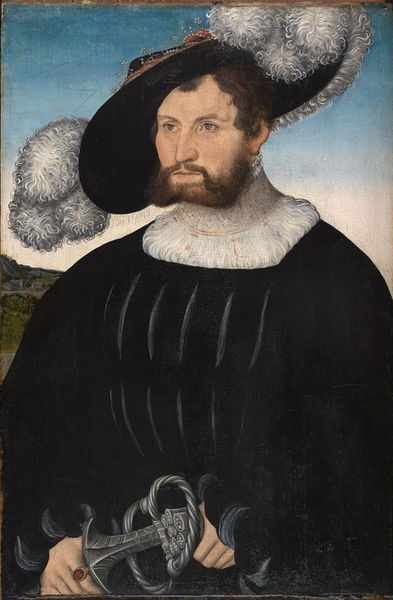
Titel: Bildnis des Herrn A. von Rechenberg
Künstler: Lucas d. Ä. Cranach
Standort: Karlsruhe
Institution: Staatliche Kunsthalle Karlsruhe
Schlagwörter: berg, blau, feder, gemälde, hand, himmel, kopf, mann, weiß, wolken, grün, landschaft, blumen, finger, grau, hintergrund, hut, mund, nase, ohr, profil, schmuck, schwarz, blick, gürtel, haus, rot, wiese, haube, malerei, mode, bart, hemd, mütze, schnurrbart, augen, bluse, falten, federn, gesicht, kragen, rembrandt, samt, spitze, stein, vollbart, bildnis, hals, halskrause, herr, hände, niederlande, portrait, porträt, öl, häuser, hügel, natur, gewand, mantel, adel, borte, locken, potrait, renaissance, federbusch, wangen, ort, schwer, berge, gebirge, hang, farbe, ziehen, friedrich, ölgemälde, könig, schnäuzer, hutband, ernst, streng, streifen, scheide, krempe, ring, griff, eisen, schwert, säbel, waffe, backenbart, adeliger, degen, herrscher, fürst, heft, knauf, barett, halbprofil, halbporträt, gut, mittelalter, wams, edelstein, siedlung, adliger, dürer, schwertgriff, graf, rubin, schwaz, heinrich, siegelring, holbein, but, schaube, kanuf, cranach, pluder, lucas, lucas cranach, mannn, ferdern, portröt, griesgram, rig, 1525, bart#, 16.jahrhundert, hut bart, mgemälde, sigelring, krempte, mittelalterliche kunst, heinridh, kinnbarg, bluer himmel, mann edelmann, edles gewand